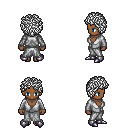
a pixel art fantasy rpg character, female body template, human, dark skin, white robe, white pants, white curly afro hairstyle, metal boots, four views (front, back, left, right), 2x2 character sprite sheet, small pixel art, hard edges, no anti-aliasing